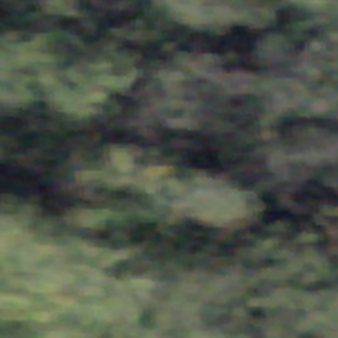
Label: other